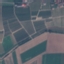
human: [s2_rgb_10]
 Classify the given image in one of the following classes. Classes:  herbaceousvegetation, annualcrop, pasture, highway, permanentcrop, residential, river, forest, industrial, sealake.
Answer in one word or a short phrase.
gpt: PermanentCrop